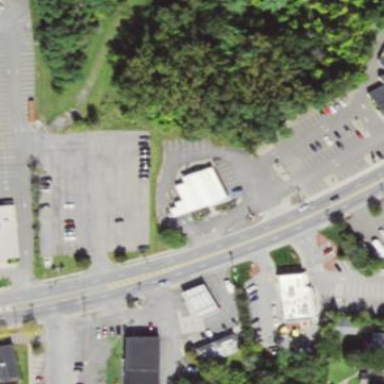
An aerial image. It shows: Commercial area.